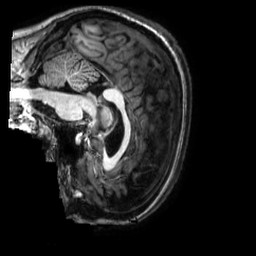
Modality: T1w
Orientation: sagittal
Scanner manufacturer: philips
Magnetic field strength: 3 T
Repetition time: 0.0096 s
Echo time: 0.0046 s